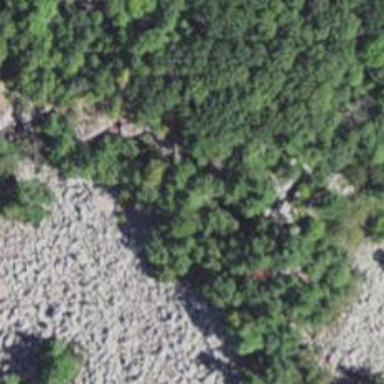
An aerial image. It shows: Climbing crag.